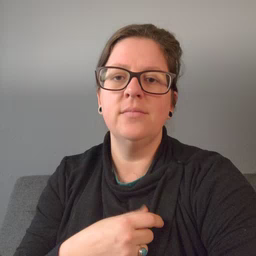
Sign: now